Question: I am trying to get jquery's .ajax() to send values sent to a form :
'''
<form method="post" id="FanDetail">
<label for="bio">Brief Bio<br /></label>
<textarea id="bio" name="fan_bio" cols="27" rows="3"></textarea><br />
<label for="dob">Date of Birth<br/></label>
<input id="dob" name="fan_dob" value="(e.g. 01/05/1965)" onFocus="clearText(this)" /><br />
<label for="zip">Location<br /></label>
<div class="ui-widget">
<input id="zip" name="term" value="What is your Zipcode?" onFocus="clearText(this)" /><br />
<input id="actualZip" type="hidden" name="actualzipval" value="" />
</div><!--ui-widget :: zip -->
<label for="occup">Occupation<br /></label>
<div class="ui-widget">
<input id="occup" type="text" name="term2" value="e.g. Computer Programmer, etc" onFocus="clearText(this)" /><br />
<input id="actualOccup" type="hidden" name="actualOccupval" value="" />
</div><!--ui-widget :: occup -->
<label for="fbkurl">Facebook Handle&nbsp;[?]<br /></label>
<input id="fbkurl" type="text" name="fan_fbk" value="e.g. SportsFan12" onFocus="clearText(this)" /><br />
<label for="twiturl">Twitter Handle&nbsp;[?]<br /></label>
<input id="twiturl" type="text" name="fan_twit" value="e.g. AboutSports2012" onFocus="clearText(this)" /><br />
<label for="phoNum">Phone Number<br /></label>
<input id="phoNum" type="text" name="fan_pho" value="cell or home phone" onFocus="clearText(this)" /><br />
<input style="background-image:url('img/save.png');" type="submit" name="saveAbout" value="" id="submit" />
</form>
<div class="success" style="display:none;">Got it!</div>
'''
'HTML''JS''submitvalues.js'
'''
//////////////// About Tab
$(document).ready(function(){
$("form#FanDetail").submit(function() {
// store the values from the form input box, then send via ajax below
var bio = $('#bio').val();
var dob = $('#dob').val();
var zip = $('#actualZip').val();
var occup = $('#actualOccup').val();
var fbkurl = $('#fbkurl').val();
var twiturl = $('#twiturl').val();
var phoNum = $('#phoNum').val();
$.post(
"../src/php/registration/about/submitvalues_about_tab.php",
$("form#FanDetail").serialize(),
function(){
$('form#FanDetail').hide(function(){
$('div.success').fadeIn();
});
});
return false;
});
});
'''
'mysql''PDO'
UPDATED PHP:
'''
///////////////////////////////////////////////
######## Get Input to Submit ############## //
///////////////////////////////////////////////
$fanBio = $_POST['bio']; //////
$fanDob = $_POST['dob']; //////
$zipval = $_POST['zip']; //////
$occupval = $_POST['occup']; //////
$facebookurl = $_POST['fbkurl']; //////
$twitterurl = $_POST['twiturl']; //////
$phoneNum = $_POST['phoNum']; //////
$fanID = 1;
///////////////////////////////////////////////
try{
## Get current user and their session ID:
$sessionvar = session_id();
### DB Connection already established above.
$dbh->setAttribute( PDO::ATTR_ERRMODE, PDO::ERRMODE_EXCEPTION );
// INSERT CLEAN DATA INTO TABLE...
$sth = $dbh->prepare("
UPDATE Fan
SET fanBio=?,fanDob=?,fanDetLocID=?,occupID=?,fanFbk=?,fanTwit=?,fanPho=?
WHERE fanID = ?
");
$sth->bindValue(1,$fanBio);
$sth->bindValue(2,$fanDob);
$sth->bindValue(3,$zipval);
$sth->bindValue(4,$occupval);
$sth->bindValue(5,$facebookurl);
$sth->bindValue(6,$twitterurl);
$sth->bindValue(7,$phoneNum);
$sth->bindValue(8,$fanID);
$sth->execute();
$count = $stmt->rowCount(); // check row count
$sth->debugDumpParams(); ## debugging query
}
'''
Error I'm getting: . It says after I fill in all the 'input's 'Got it!' and thus it had fired off the '.success' class.
I tried:
- -
'''
SQL: [107]
UPDATE Fan
SET fanBio=?,fanDob=?,fanDetLocID=?,occupID=?,fanFbk=?,fanTwit=?,fanPho=?
WHERE fanID = 1
Params: 7
Key: Position #0:
paramno=0
name=[0] ""
is_param=1
param_type=2
Key: Position #1:
paramno=1
name=[0] ""
is_param=1
param_type=2
Key: Position #2:
paramno=2
name=[0] ""
is_param=1
param_type=2
Key: Position #3:
paramno=3
name=[0] ""
is_param=1
param_type=2
Key: Position #4:
paramno=4
name=[0] ""
is_param=1
param_type=2
Key: Position #5:
paramno=5
name=[0] ""
is_param=1
param_type=2
Key: Position #6:
paramno=6
name=[0] ""
is_param=1
param_type=2
'''
'$sth->execute();'
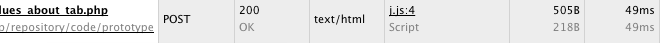
Answer: try the following i hope it will post here is a more detailed tutorial oh how it works
<URL>
'''
$(document).ready(function(){
$("form#FanDetail").submit(function() {
// store the values from the form input box, then send via ajax below
var bio = ;
var dob = $('#dob').val();
var zip = $('#actualZip').val();
var occup = $('#actualOccup').val();
var fbkurl = $('#fbkurl').val();
var twiturl = $('#twiturl').val();
var phoNum = $('#phoNum').val();
$.ajax({
type: "POST",
url: "../src/php/registration/about/submitvalues_about_tab.php"
data: "bio=" + bio + "&dob=" + dob +"&zip=" + zip + "&occup=" + occup +"&fbkurl=" + fbkurl + "&twiturl=" + twiturl +"& phoNum=" + phoNum,
}).done(function( msg ) {
$('div.success').fadeIn();
});
return false;
});
});
'''